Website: apple
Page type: customer-info-address
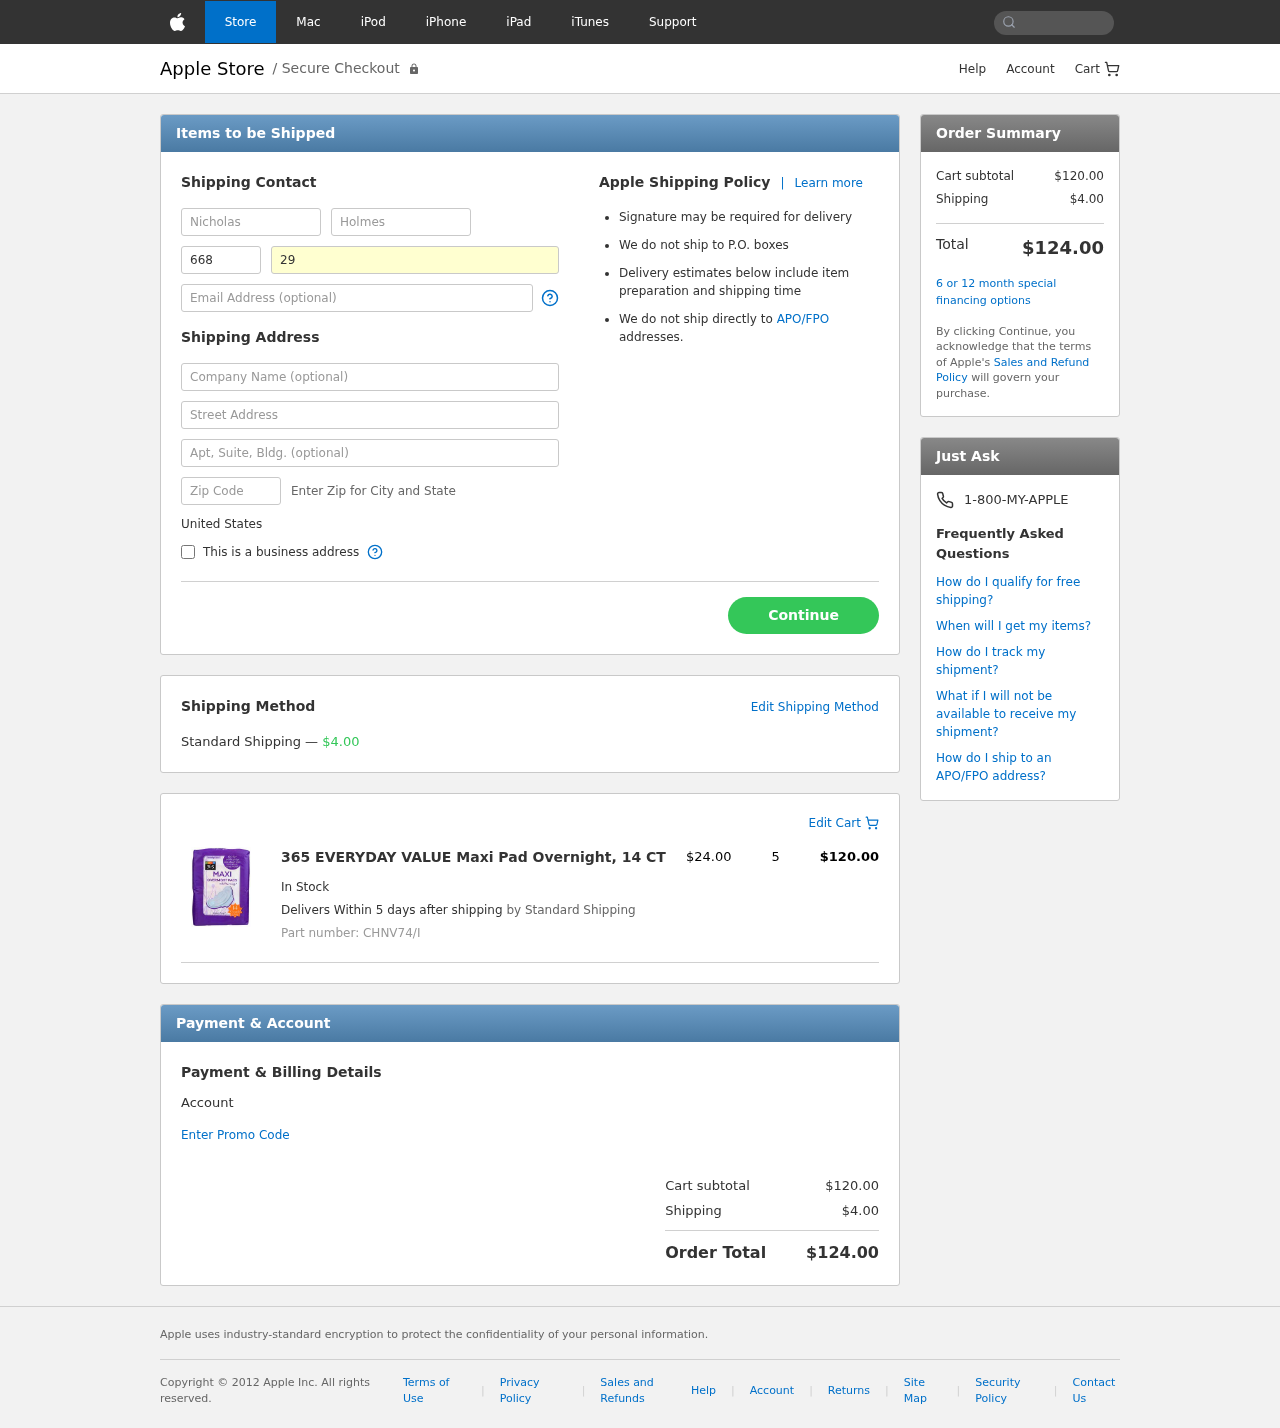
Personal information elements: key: PII_COUNTRY
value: United States
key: PII_FIRSTNAME
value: Nicholas
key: PII_LASTNAME
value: Holmes
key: PII_PHONE_AREA
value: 668
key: PII_PHONE_LINE
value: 2966
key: PII_EMAIL
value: nicholasholmes@gmail.com
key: PII_COMPANY
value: Hill Group
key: PII_STREET
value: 75576 Dana Villages
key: PII_STREET2
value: Apt. 560
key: PII_POSTCODE
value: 92952
Product elements: key: PRODUCT1_NAME
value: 365 EVERYDAY VALUE Maxi Pad Overnight, 14 CT
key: PRODUCT1_PRICE
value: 24
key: PRODUCT1_QUANTITY
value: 5
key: PRODUCT1_SKU
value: CHNV74/I
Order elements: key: ORDER_SHIPPING_COST
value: $4.00
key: ORDER_ITEM_TOTAL
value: $120.00
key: ORDER_SUBTOTAL
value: $120.00
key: ORDER_TOTAL
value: $124.00